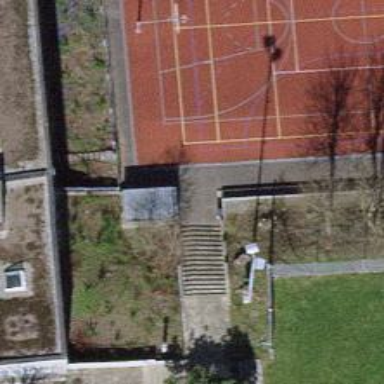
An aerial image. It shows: Road with steps.